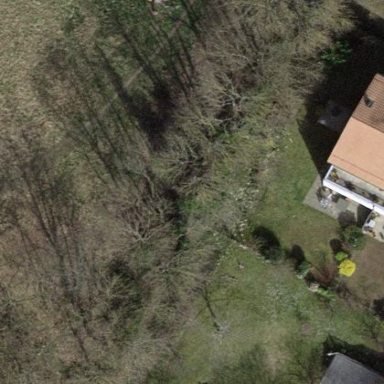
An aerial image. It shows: Garden surrounded by fence.